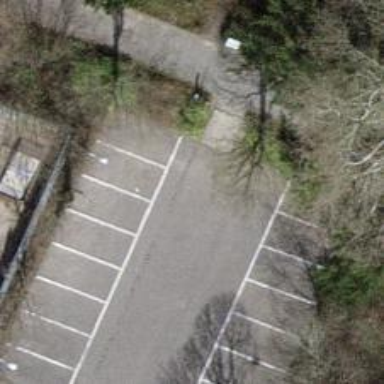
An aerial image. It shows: Road serving as parking aisle.